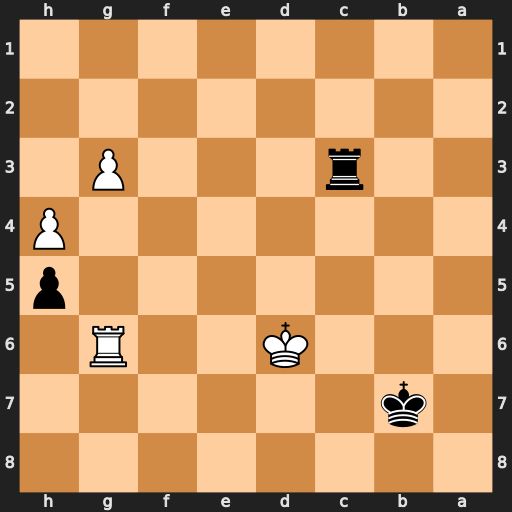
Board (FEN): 8/1k6/3K2R1/7p/7P/2r3P1/8/8
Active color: b
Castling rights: -
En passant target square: -
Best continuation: Rc6+ Ke5 Rxg6